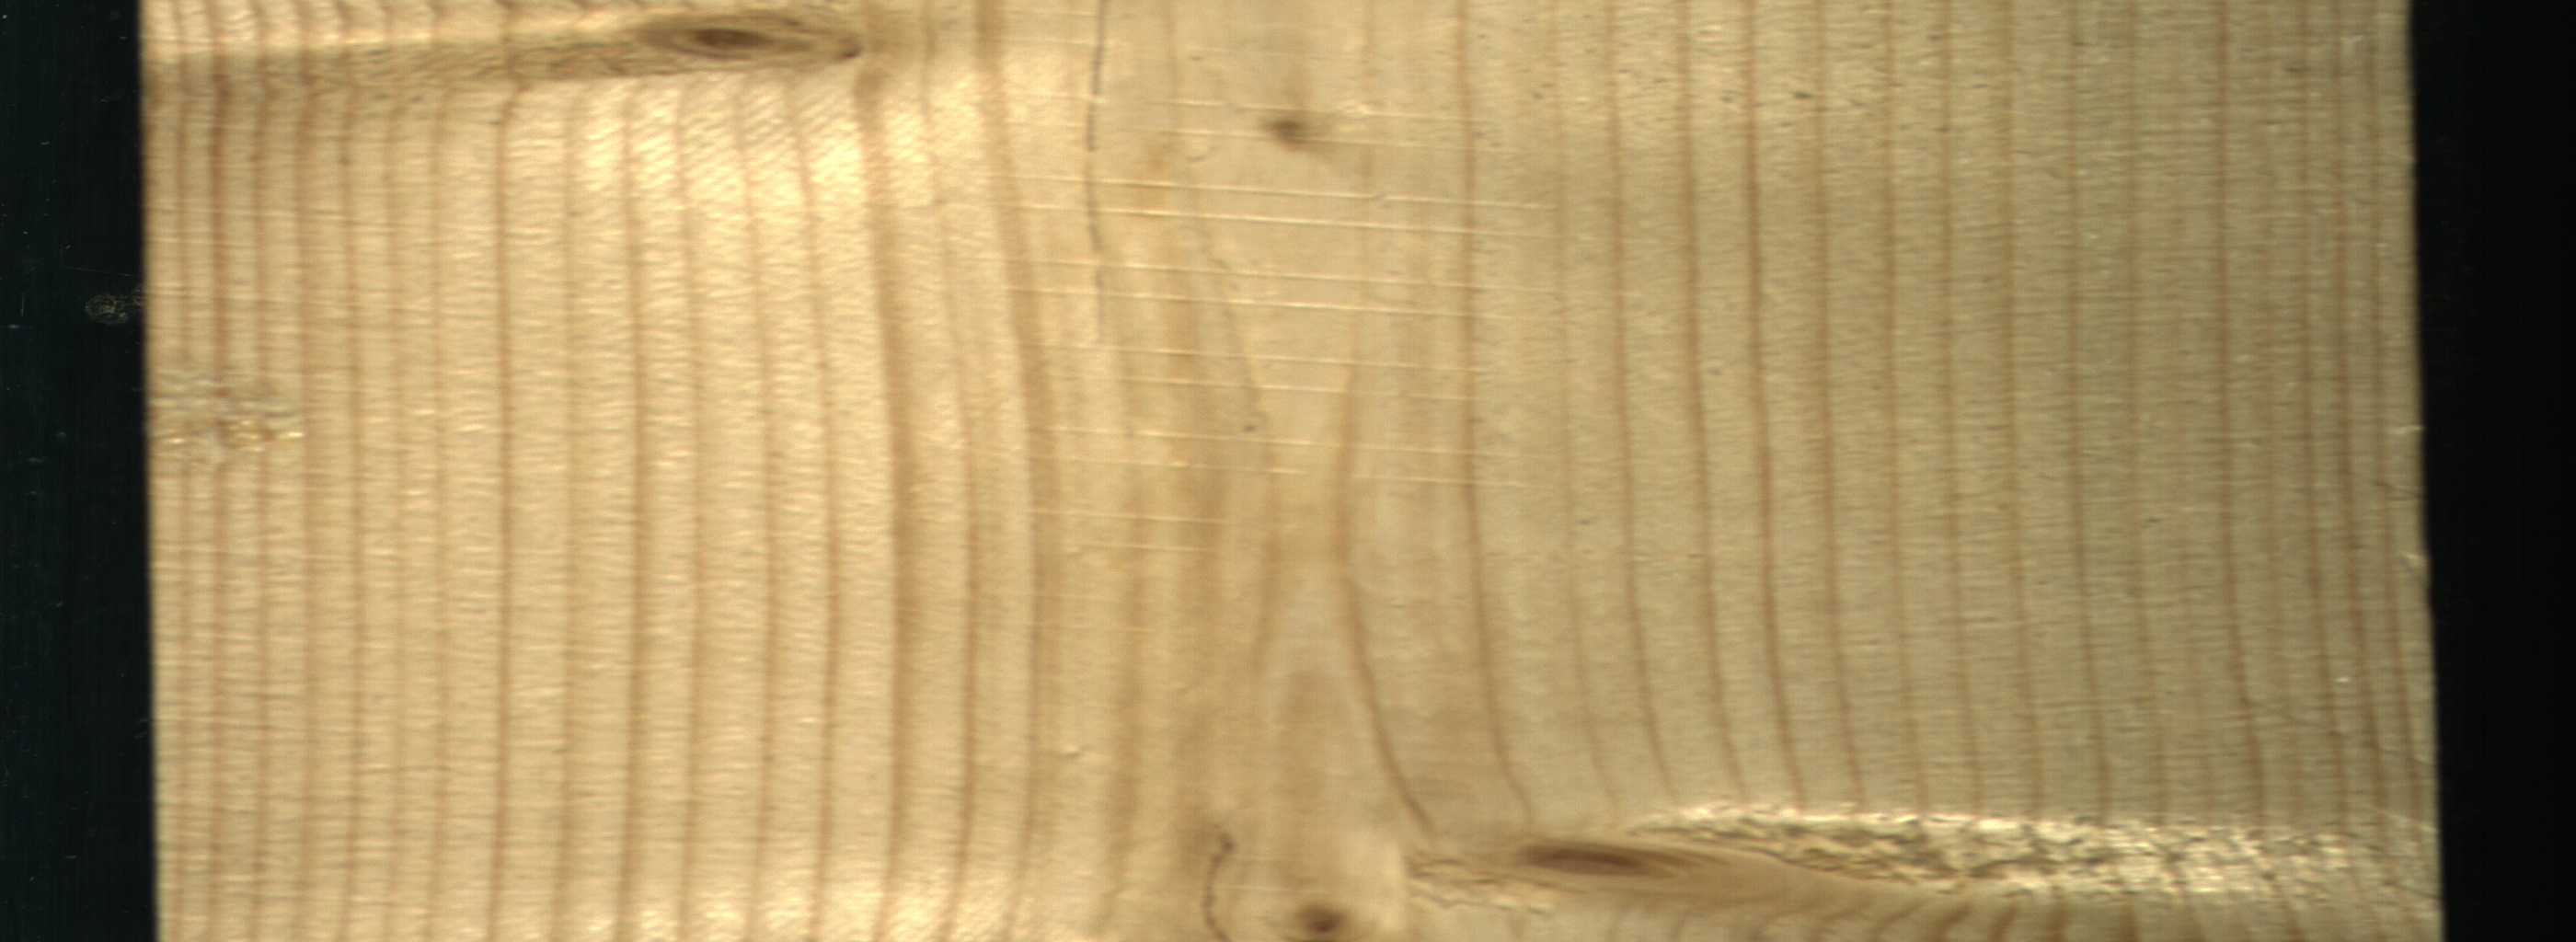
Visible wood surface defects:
resin
Crack
Crack
Live_Knot
Live_Knot